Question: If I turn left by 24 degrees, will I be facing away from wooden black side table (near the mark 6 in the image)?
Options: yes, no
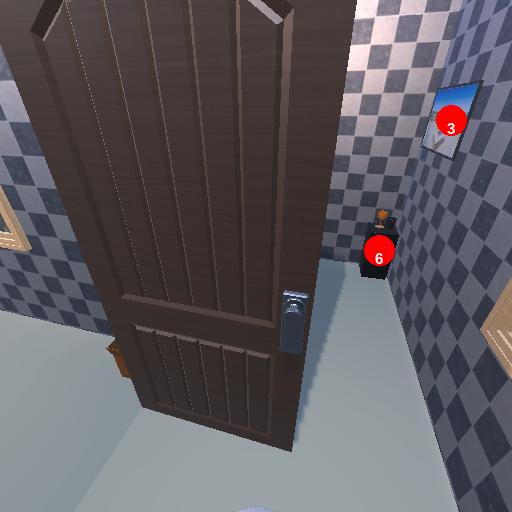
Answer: yes